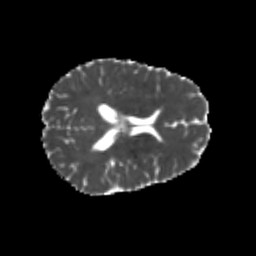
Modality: MD
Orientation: axial
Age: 21
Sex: male
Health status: healthy
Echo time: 0.074 s